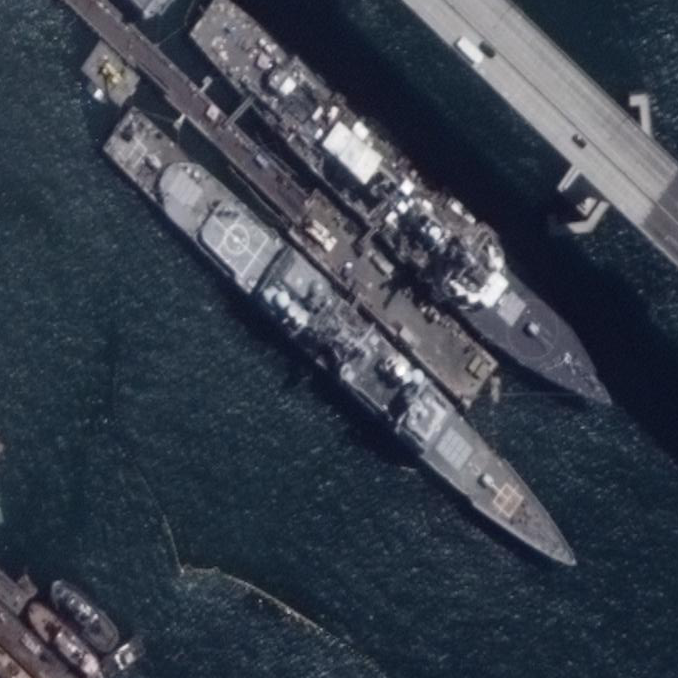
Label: cruiser